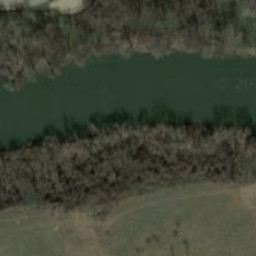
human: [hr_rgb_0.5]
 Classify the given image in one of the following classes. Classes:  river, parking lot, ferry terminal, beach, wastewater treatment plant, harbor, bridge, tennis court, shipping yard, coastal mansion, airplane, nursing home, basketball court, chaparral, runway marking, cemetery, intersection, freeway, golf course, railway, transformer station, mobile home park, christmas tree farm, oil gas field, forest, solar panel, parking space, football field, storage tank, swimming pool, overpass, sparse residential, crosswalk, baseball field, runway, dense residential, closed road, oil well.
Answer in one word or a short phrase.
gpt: river